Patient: sex F, age 46
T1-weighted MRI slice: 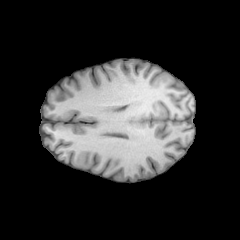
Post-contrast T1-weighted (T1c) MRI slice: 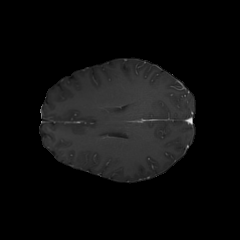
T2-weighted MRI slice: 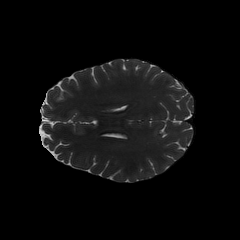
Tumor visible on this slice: no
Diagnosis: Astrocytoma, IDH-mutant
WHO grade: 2